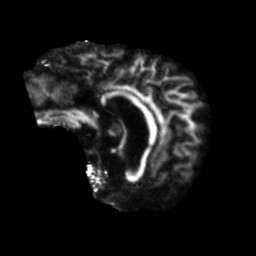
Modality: FA
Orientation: sagittal
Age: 66
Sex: female
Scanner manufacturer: siemens
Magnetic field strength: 3 T
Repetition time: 5.47 s
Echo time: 0.0854 s